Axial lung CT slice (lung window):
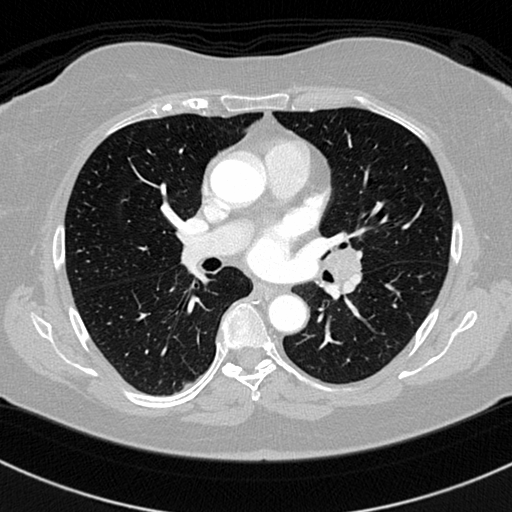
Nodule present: no